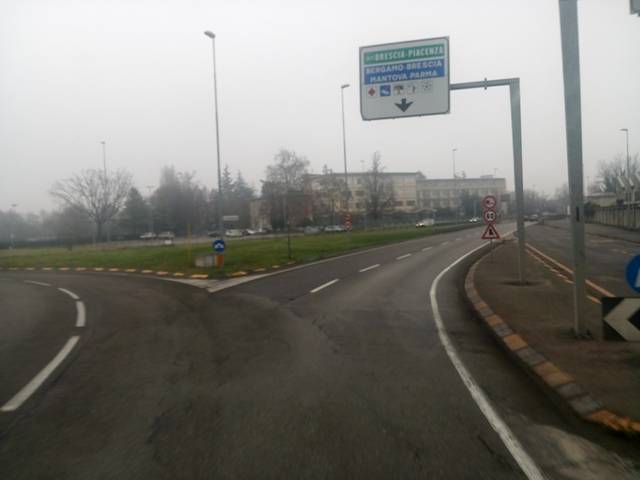
Region: Italy
Coordinates: 45.149, 10.002